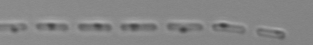
Label: Skeletonema